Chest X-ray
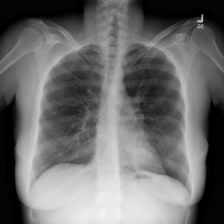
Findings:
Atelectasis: negative
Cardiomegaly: negative
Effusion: negative
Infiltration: negative
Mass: negative
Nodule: negative
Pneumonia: negative
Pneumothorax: negative
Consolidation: negative
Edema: negative
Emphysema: negative
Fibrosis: negative
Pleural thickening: negative
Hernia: negative